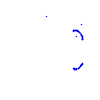
Particle: kaon